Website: walmart
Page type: receipt
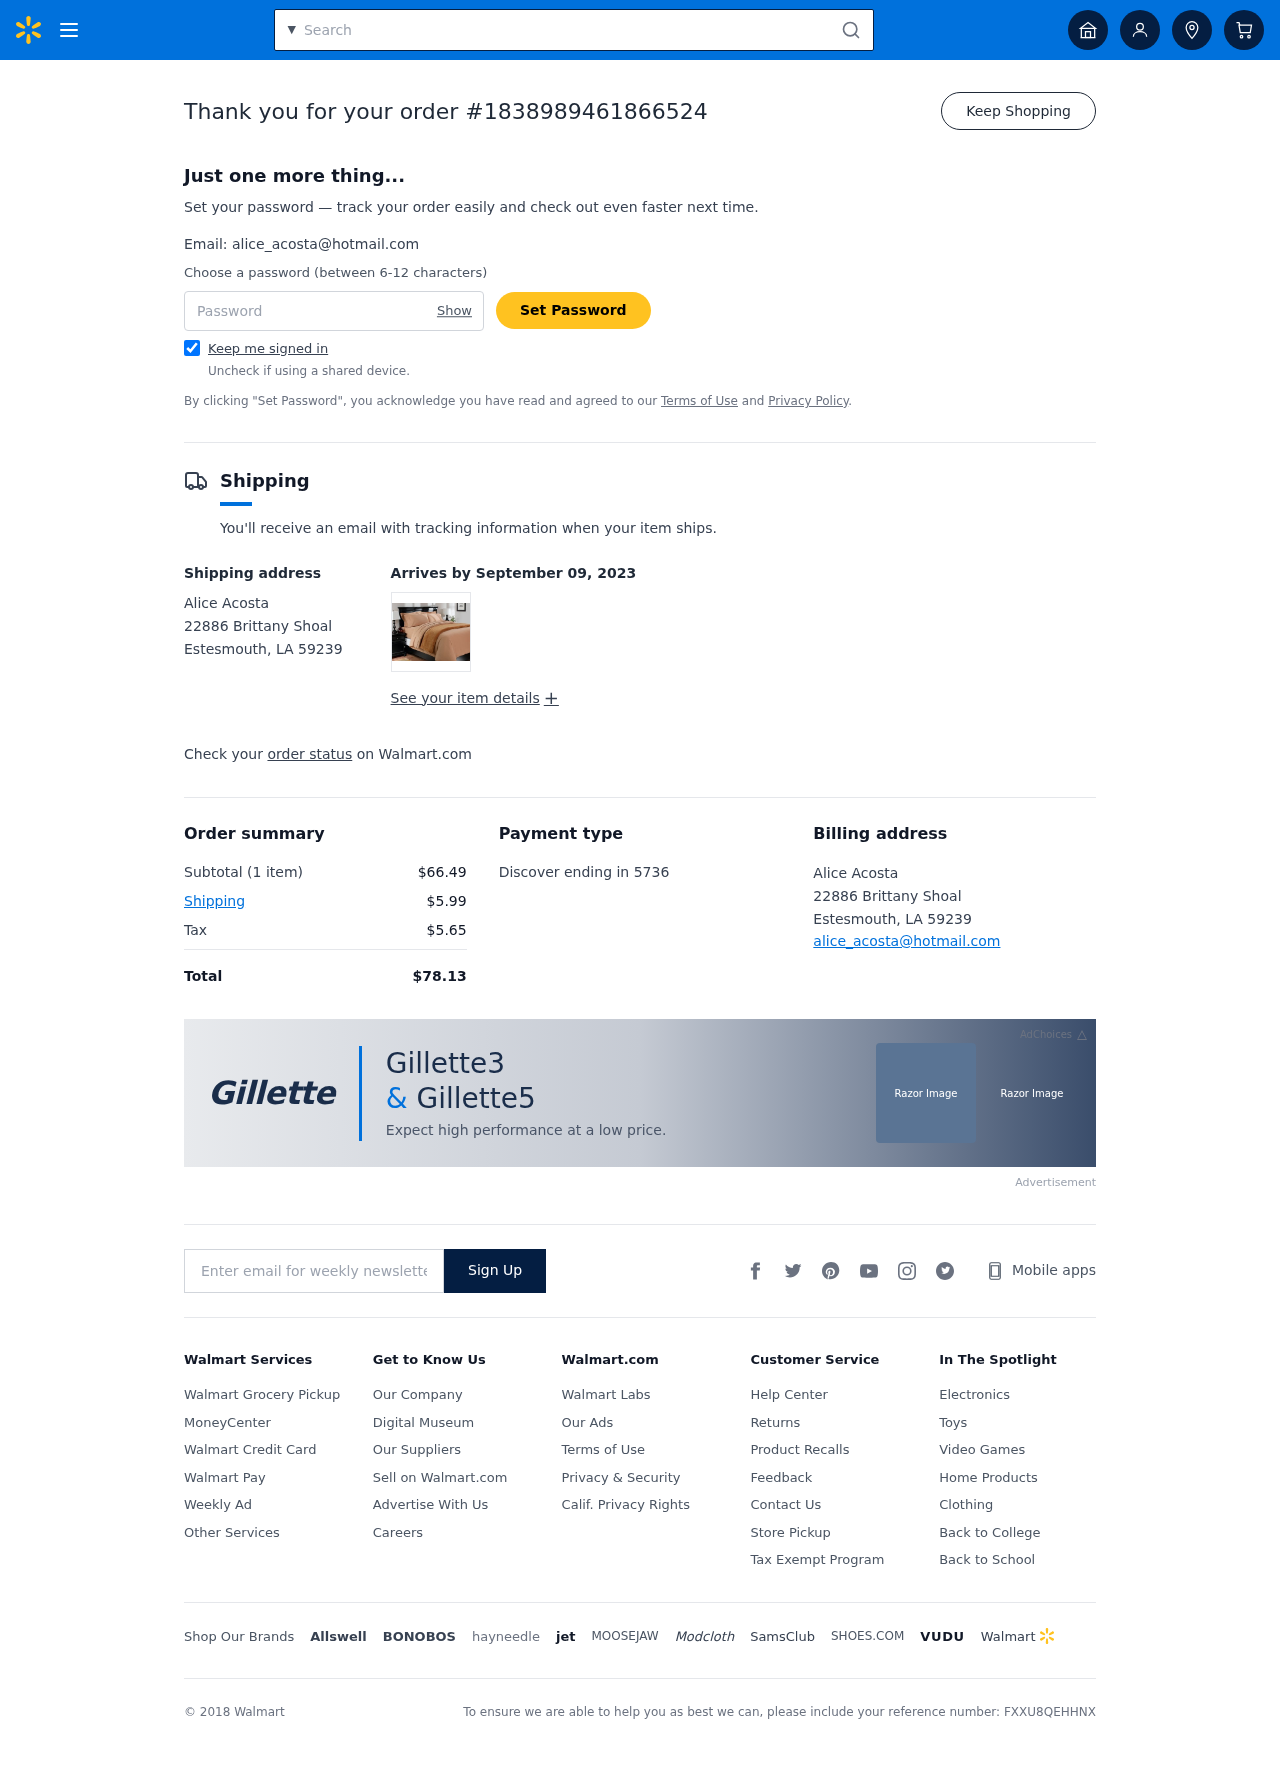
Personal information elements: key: PII_CARD_LAST4
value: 5736
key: PII_CARD_TYPE
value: Discover
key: PII_CITY_STATE_ZIP
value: Estesmouth, LA 59239
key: PII_EMAIL
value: alice_acosta@hotmail.com
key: PII_FULLNAME
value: Alice Acosta
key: PII_STREET
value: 22886 Brittany Shoal
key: PII_FULLNAME2
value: Alice Acosta
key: PII_STREET2
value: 22886 Brittany Shoal
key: PII_CITY_STATE_ZIP2
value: Estesmouth, LA 59239
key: PII_EMAIL2
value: alice_acosta@hotmail.com
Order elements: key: ORDER_ID
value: #1838989461866524
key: ORDER_DELIVERY_DATE
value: September 09, 2023
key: ORDER_NUM_ITEMS
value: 1 item
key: ORDER_SUBTOTAL
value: $66.49
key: ORDER_SHIPPING_COST
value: $5.99
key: ORDER_TAX
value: $5.65
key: ORDER_TOTAL
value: $78.13
Search elements: key: HEADER_SEARCH
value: Search